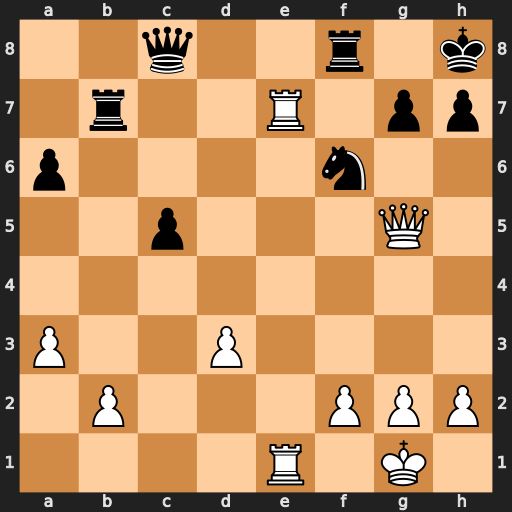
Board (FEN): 2q2r1k/1r2R1pp/p4n2/2p3Q1/8/P2P4/1P3PPP/4R1K1
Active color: w
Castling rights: -
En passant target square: -
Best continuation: Qxg7#